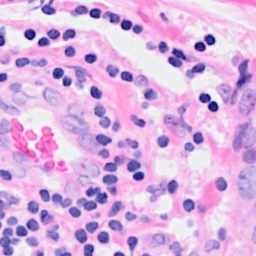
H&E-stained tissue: Breast